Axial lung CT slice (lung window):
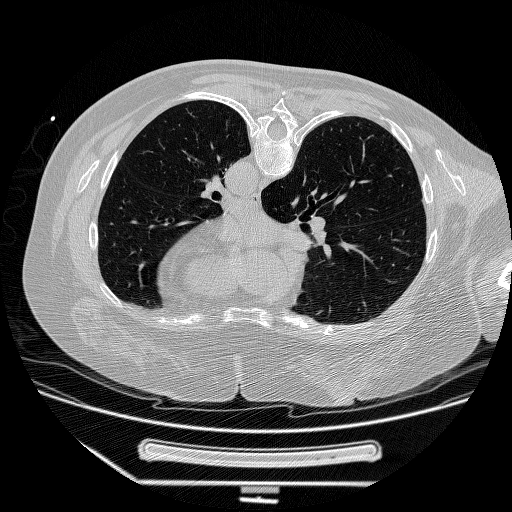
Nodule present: no